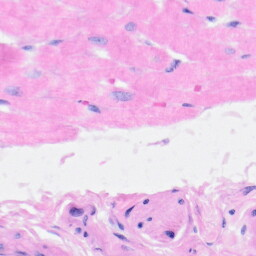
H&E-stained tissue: Heart